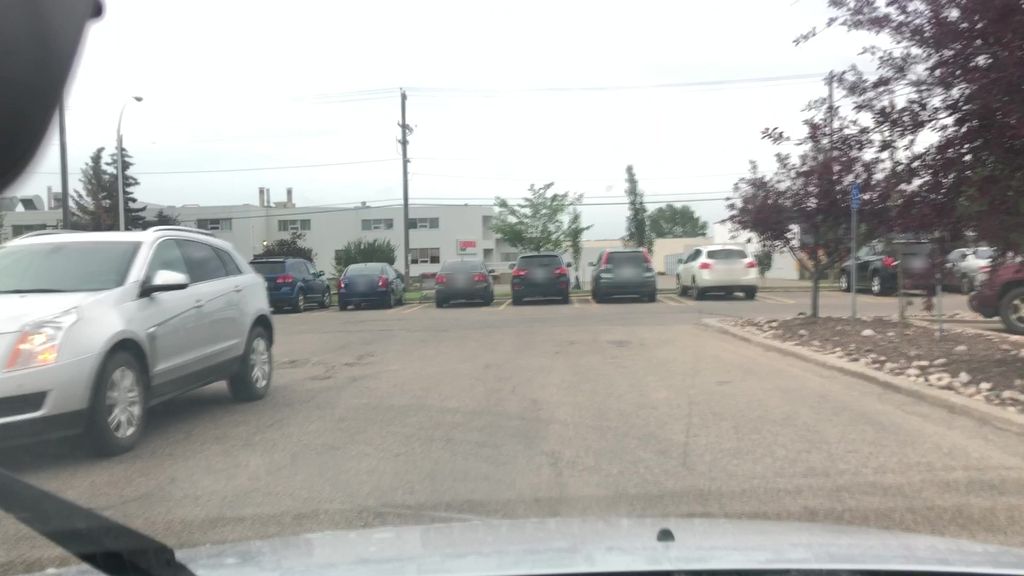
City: edmonton